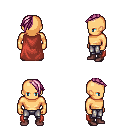
a pixel art fantasy rpg character, male body template, human, tanned skin, maroon cape, metal pants, pink long mohawk hairstyle, maroon shoes, four views (front, back, left, right), 2x2 character sprite sheet, small pixel art, hard edges, no anti-aliasing